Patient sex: M
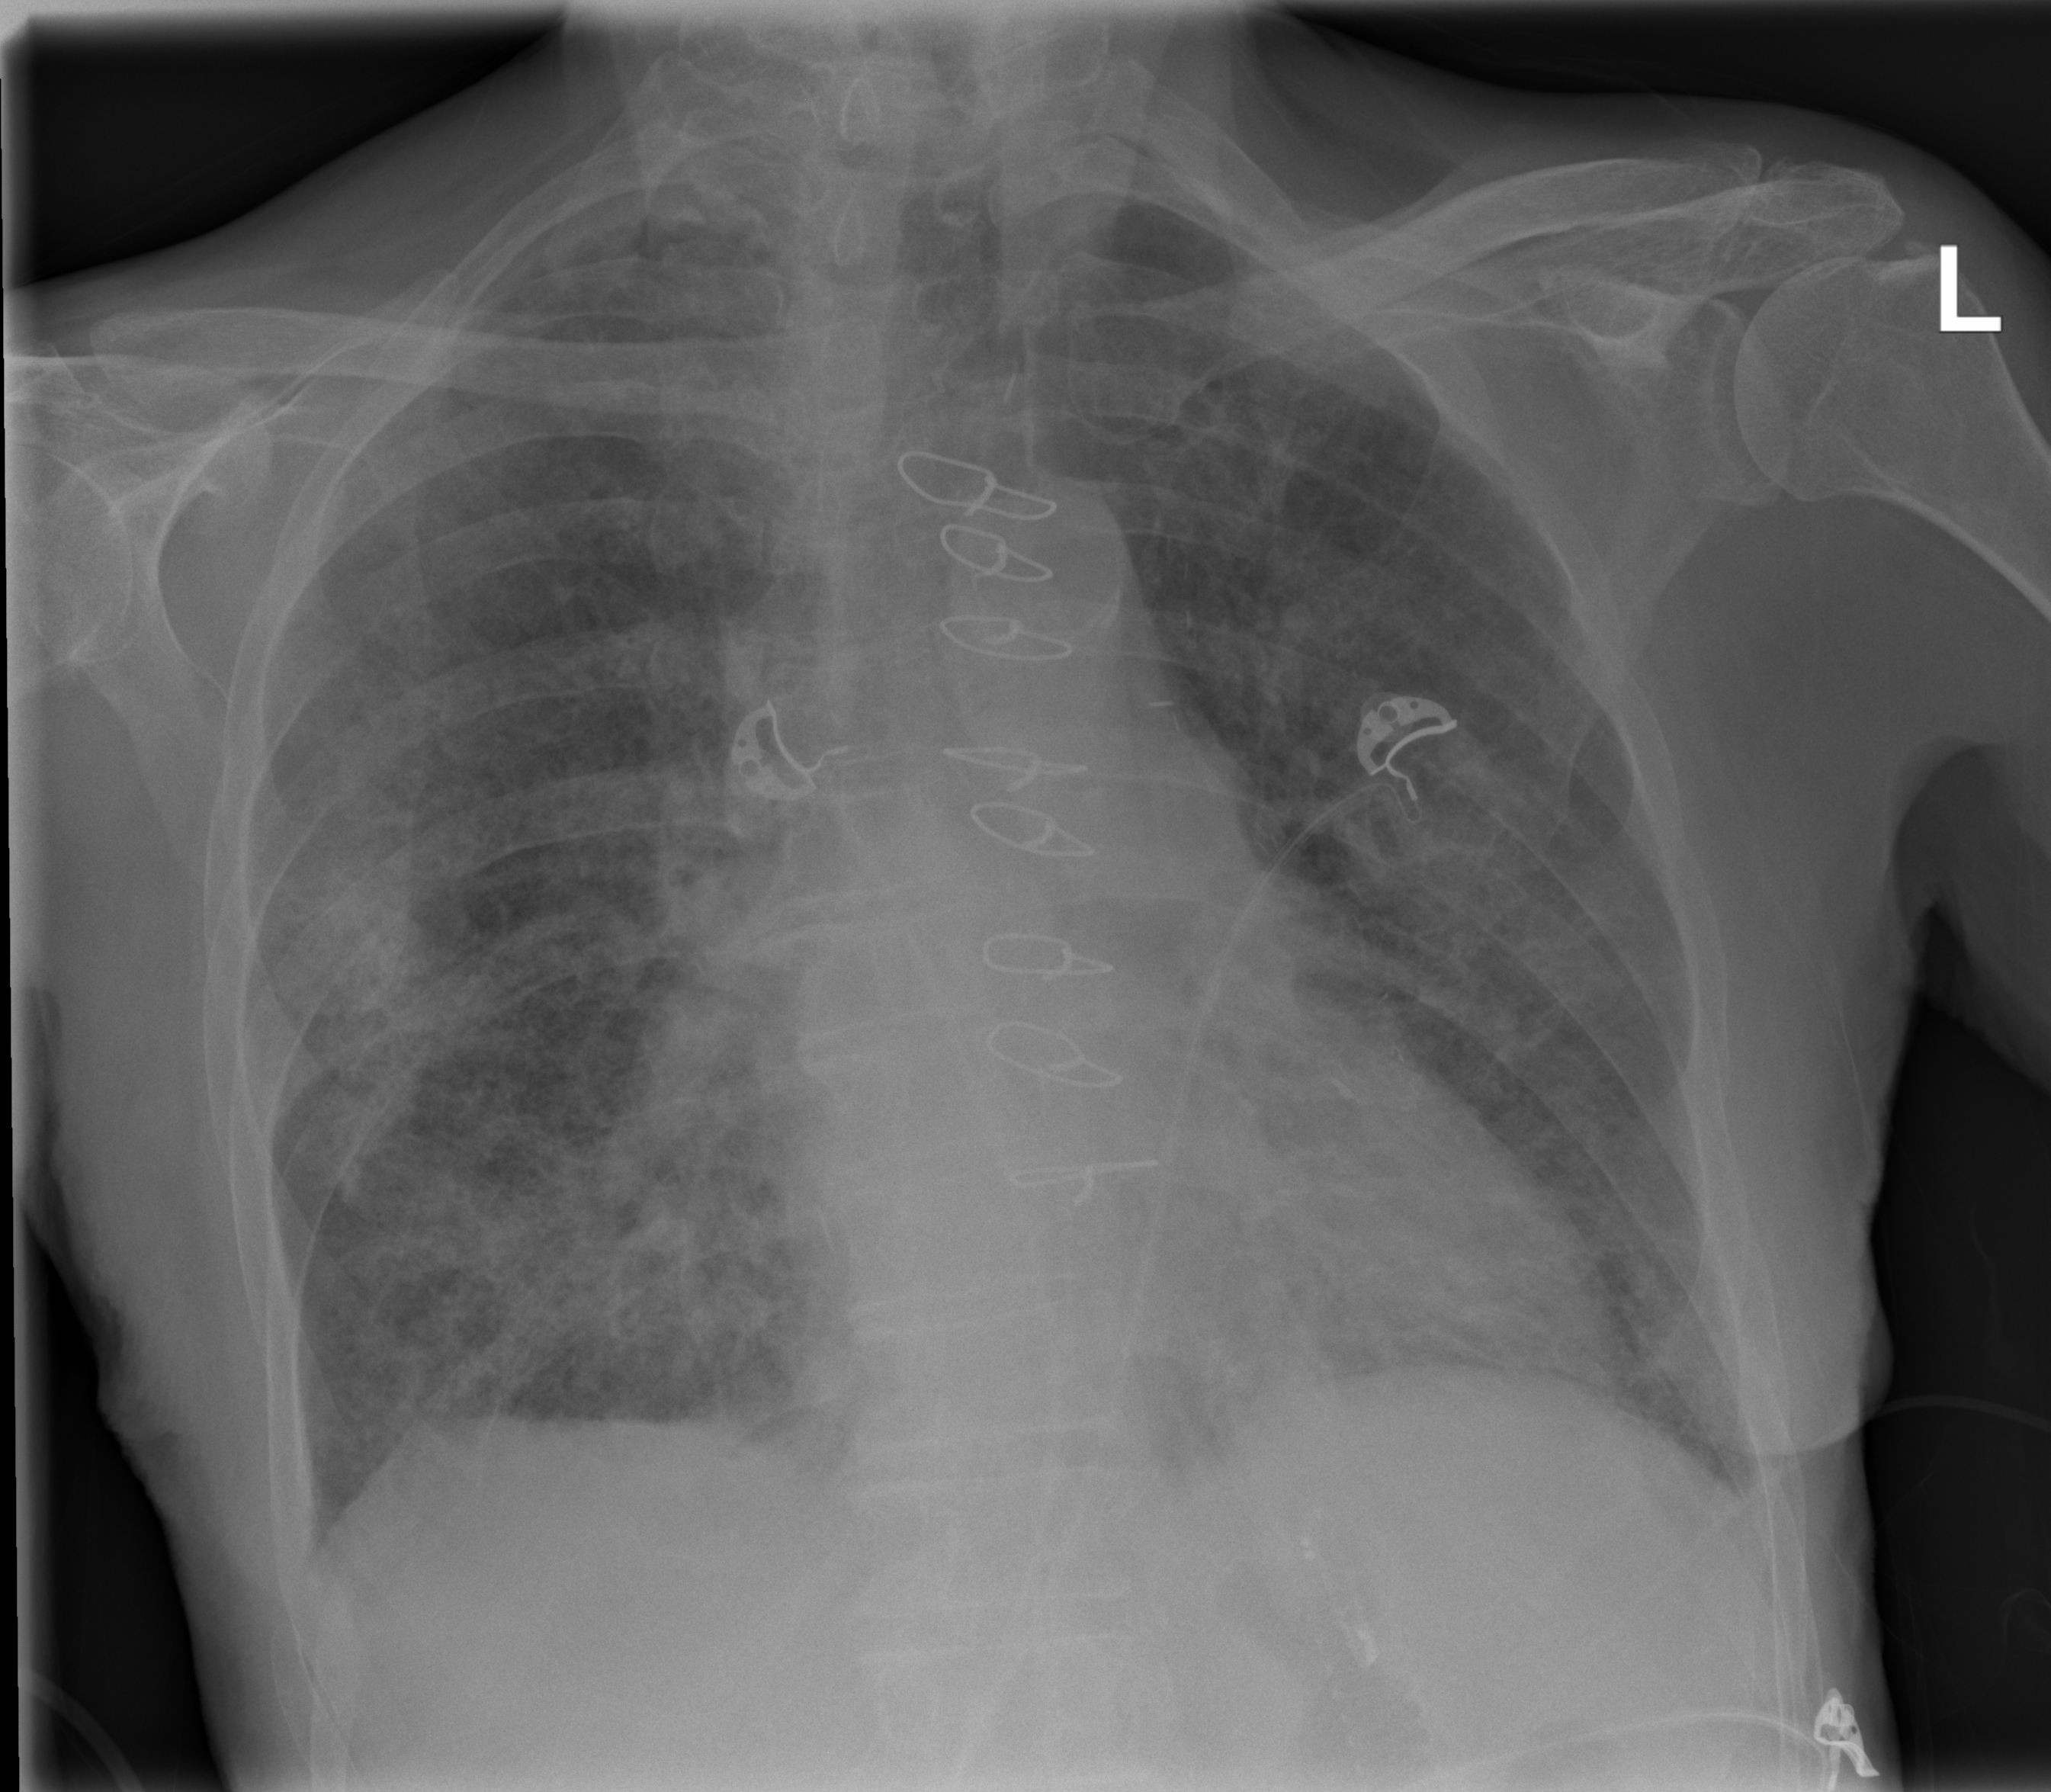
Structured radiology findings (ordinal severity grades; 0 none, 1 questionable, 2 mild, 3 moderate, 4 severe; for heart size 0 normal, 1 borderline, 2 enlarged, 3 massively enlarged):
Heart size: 2
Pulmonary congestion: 2
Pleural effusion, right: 0
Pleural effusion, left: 0
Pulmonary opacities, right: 3
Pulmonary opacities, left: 3
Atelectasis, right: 3
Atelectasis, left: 3